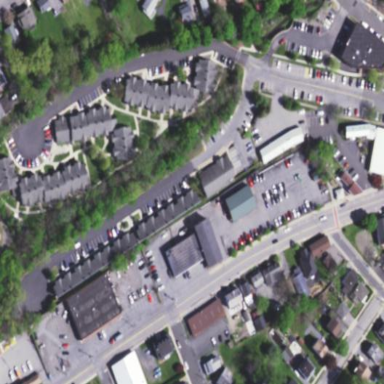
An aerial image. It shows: Retail building.